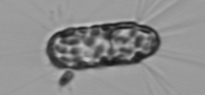
Label: Corethron_hystrix